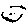
Label: smiley face